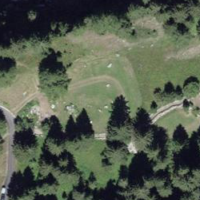
EUNIS habitat code: 44
Species observed at this site:
Euphorbia cyparissias
Boloria titania
Plantago media
Lasiommata maera
Aporia crataegi
Gymnadenia conopsea
Dactylorhiza sambucina